Question: i want create a custom html control in Visual Studio toolbox:

For example, if i need create a template for custom table (in toolbox):
'''
<table id="table1" data-src="">
<thead>
<tr data-id="" data-u="">
<td></td>
</tr>
</thead>
<tbody>
</tbody>
</table>
'''
Is there any way to do this?
Thanks an sorry my english!
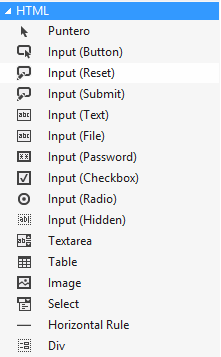
Answer: Just select your custom html in editor and drag into toolbox pane and custom toolbox item will be created with the text you dragged.